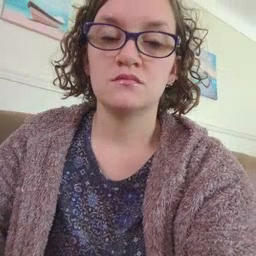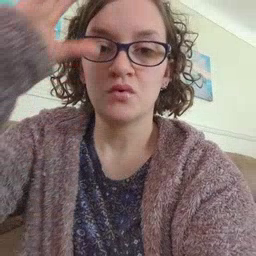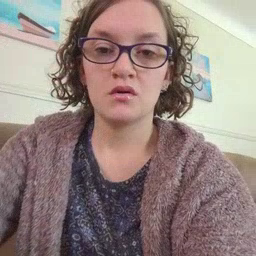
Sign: boy